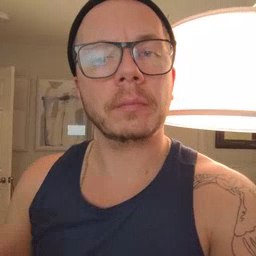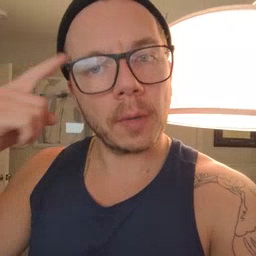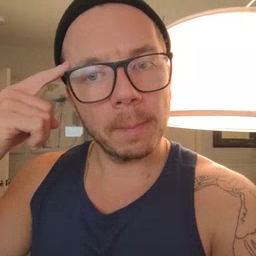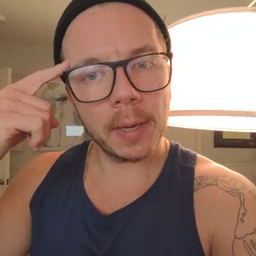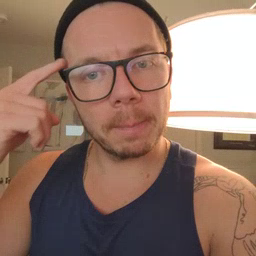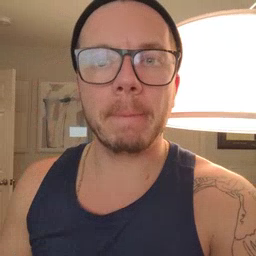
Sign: penny